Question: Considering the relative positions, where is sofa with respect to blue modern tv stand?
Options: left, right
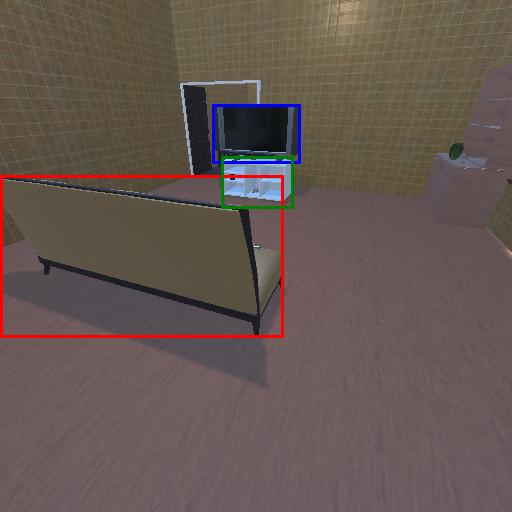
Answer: left